Interaction volume radius: 5 \u00c5
Interaction volume height: 10 \u00c5
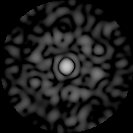
Disorder parameter: 0.8529